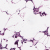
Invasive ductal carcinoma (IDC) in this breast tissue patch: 0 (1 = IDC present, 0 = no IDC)